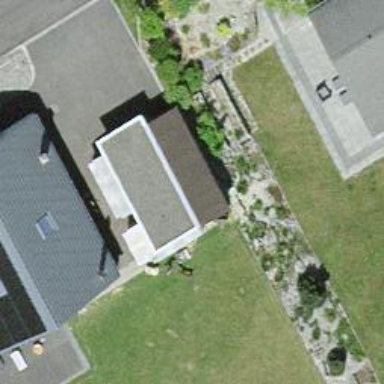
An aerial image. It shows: Garage building.